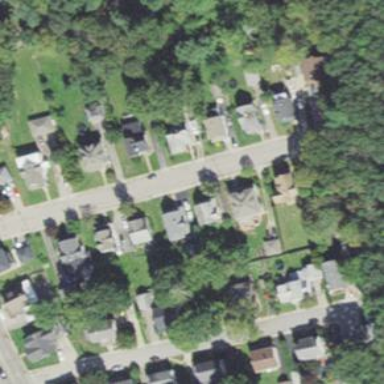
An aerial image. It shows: Residential driveway.